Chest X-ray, AP view. Patient: 46 years old, sex M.
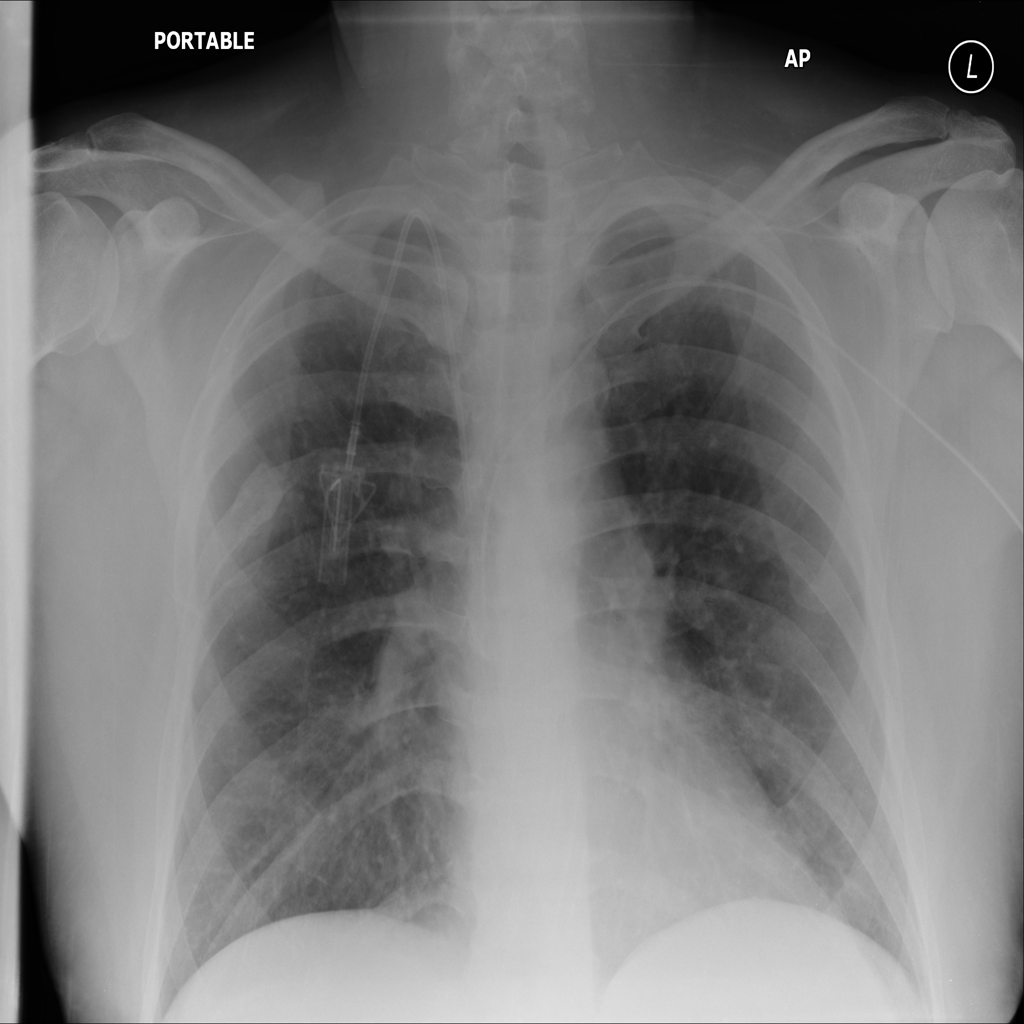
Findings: No Finding